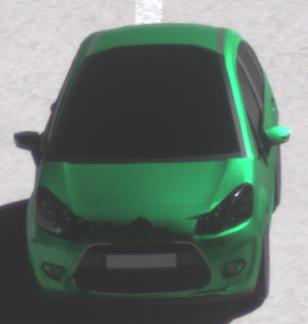
Make: Citroen
Model: C3 1.1
Detailed model: C3 (II)
Model produced from: 2010/01
Model produced until: 2012/03
Doors: 5
Color: green
Road condition: wet road
Daytime: morning or afternoon
Contrast: high contrast